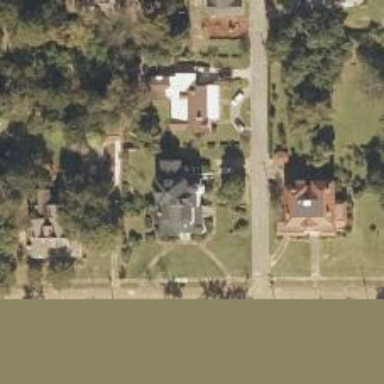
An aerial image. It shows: Park located in historic district.